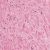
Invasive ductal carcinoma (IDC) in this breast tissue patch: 0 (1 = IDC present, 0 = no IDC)